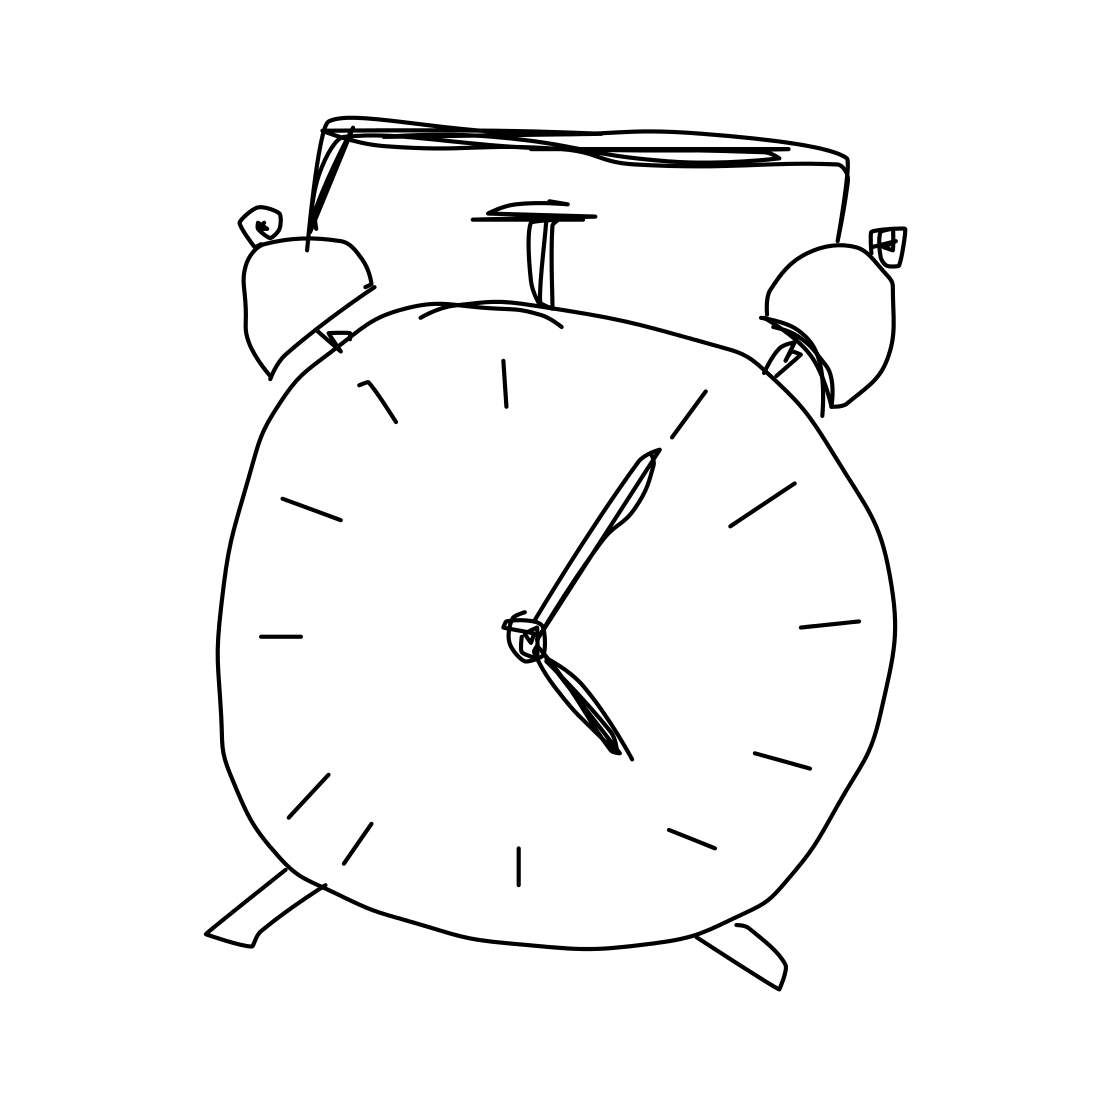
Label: alarm clock